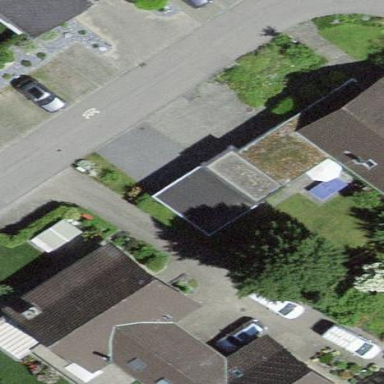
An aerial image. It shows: Garage with flat roof.